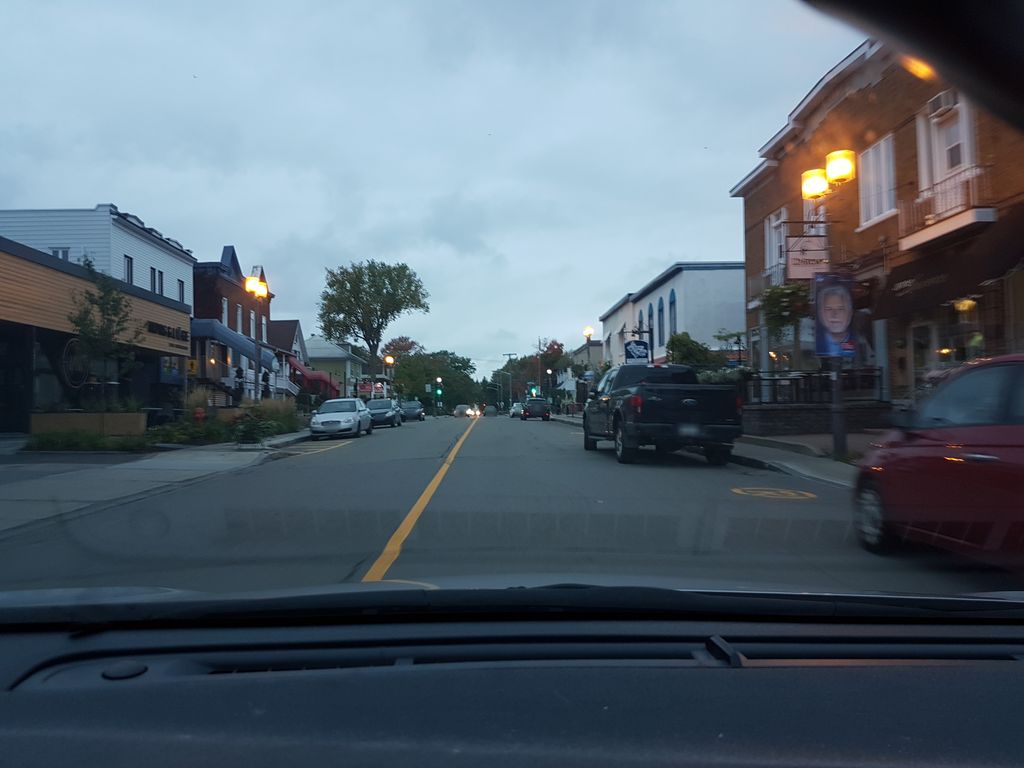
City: quebec_city